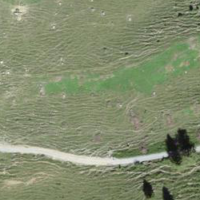
EUNIS habitat code: 23
Species observed at this site:
Carduus defloratus